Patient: sex F, age 68
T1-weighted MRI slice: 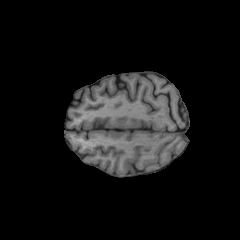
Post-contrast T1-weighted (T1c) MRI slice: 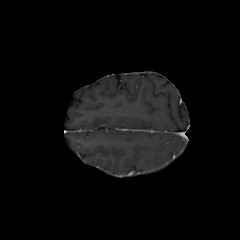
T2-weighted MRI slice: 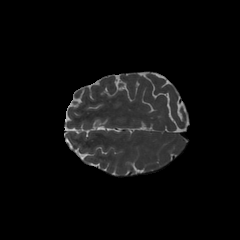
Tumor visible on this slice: no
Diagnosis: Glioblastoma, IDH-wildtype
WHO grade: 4